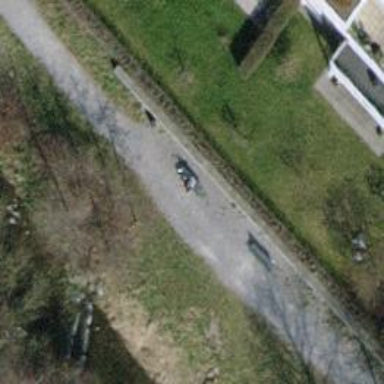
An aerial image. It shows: Bench for seating.